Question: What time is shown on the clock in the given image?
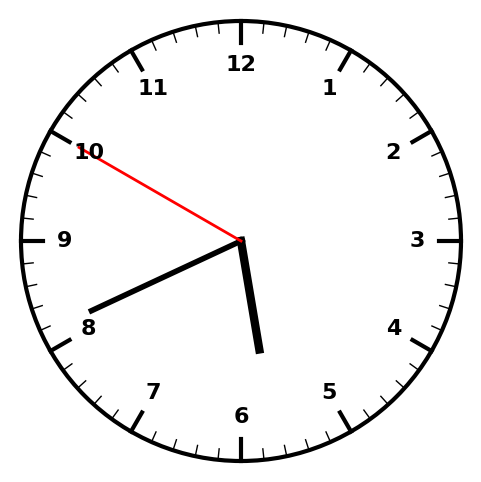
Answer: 05:40:50